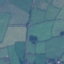
Land use / land cover class: Pasture